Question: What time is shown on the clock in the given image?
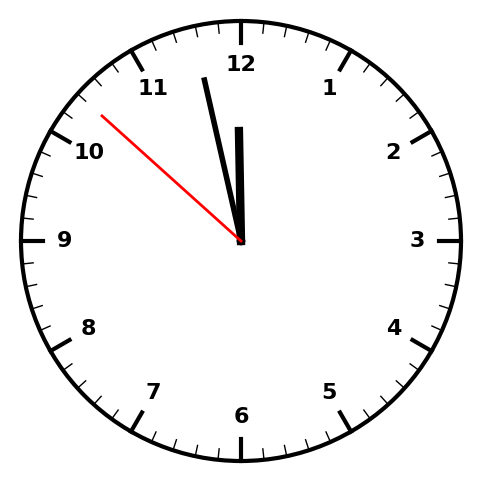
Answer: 11:57:52